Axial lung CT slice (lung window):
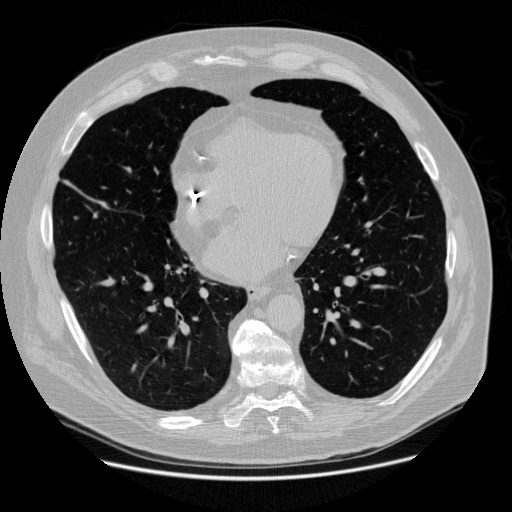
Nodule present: no